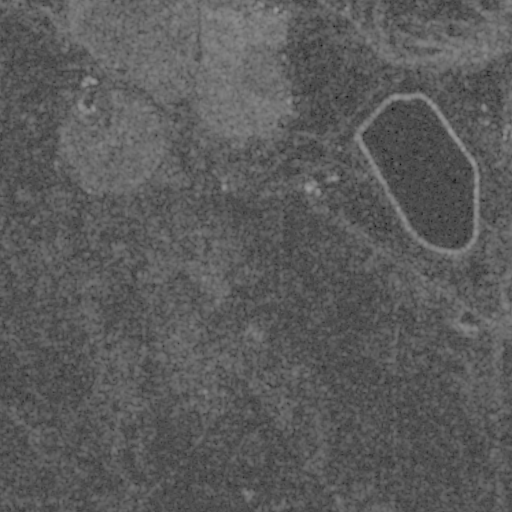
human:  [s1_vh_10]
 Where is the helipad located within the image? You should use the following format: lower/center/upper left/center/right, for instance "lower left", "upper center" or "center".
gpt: The helipad is located in the center of the image.
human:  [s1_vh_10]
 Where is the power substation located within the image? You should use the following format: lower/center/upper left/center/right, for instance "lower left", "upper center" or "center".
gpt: The power substation is located in the lower right of the image.
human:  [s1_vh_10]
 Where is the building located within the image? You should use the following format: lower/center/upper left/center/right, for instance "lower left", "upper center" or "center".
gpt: The building is located in the upper center of the image.
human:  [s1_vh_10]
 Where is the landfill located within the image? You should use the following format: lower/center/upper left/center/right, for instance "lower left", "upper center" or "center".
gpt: There is no landfill in the image.

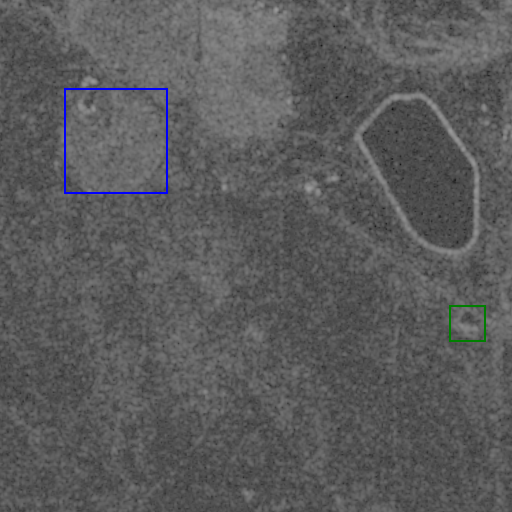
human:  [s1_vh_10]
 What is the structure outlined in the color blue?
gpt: The structure outlined in blue is a crop field.
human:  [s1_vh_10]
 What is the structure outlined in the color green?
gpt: The structure outlined in green is a power substation.
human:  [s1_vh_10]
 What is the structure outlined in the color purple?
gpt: There is no purple outline.